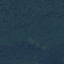
Land use / land cover class: Forest